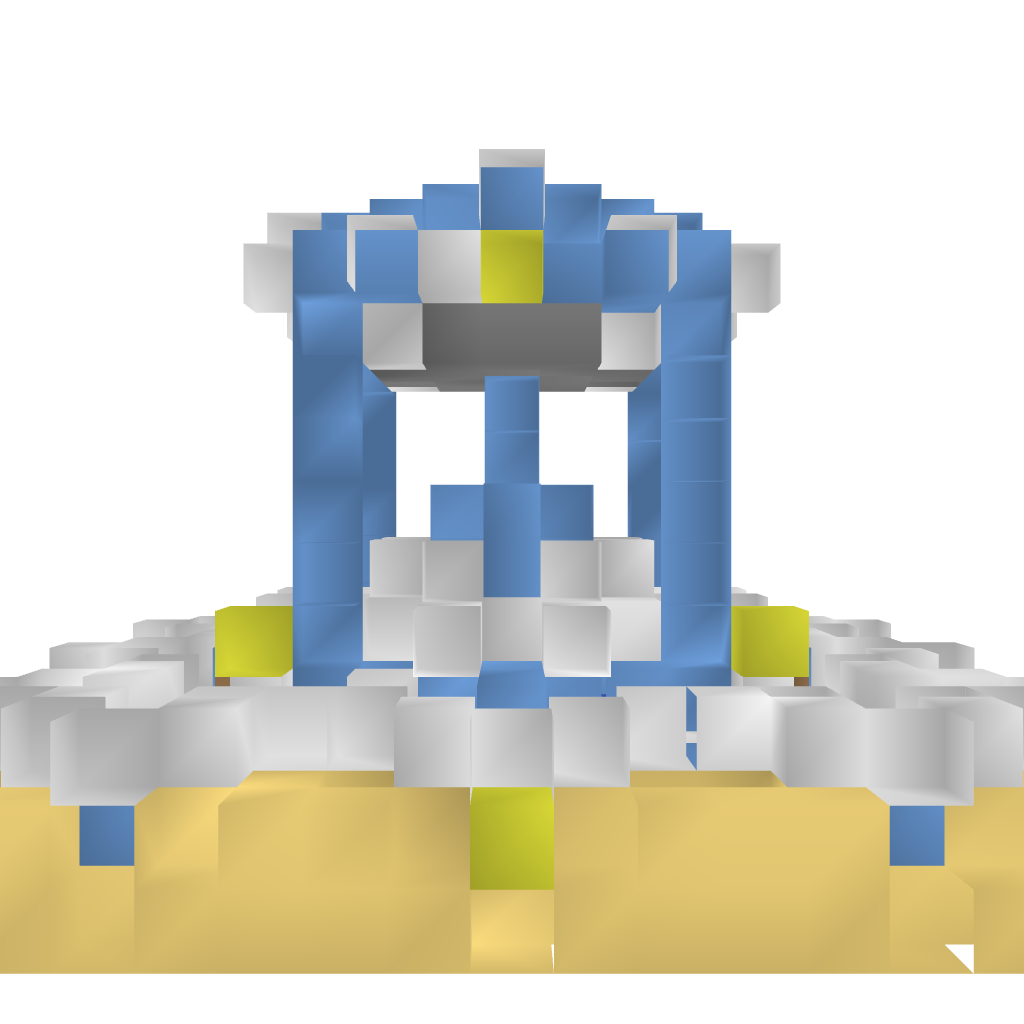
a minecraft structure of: Big Quartz Fountain high quality